Aerial crown-view tile of a tropical tree (Barro Colorado Island, Panama), acquired 20241014:
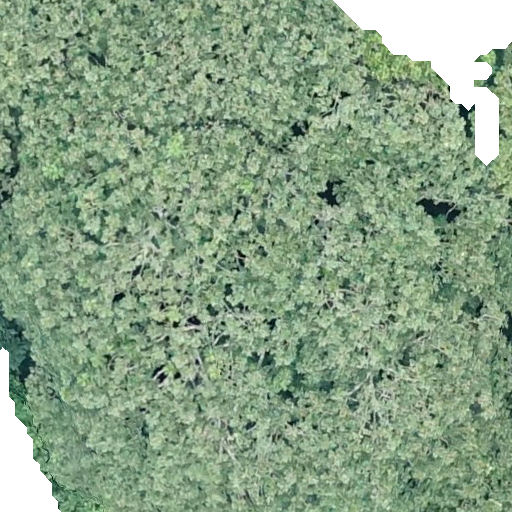
Species: Dipteryx oleifera
GBIF accepted scientific name: Dipteryx oleifera
Crown area: 643.011 m²